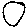
Label: circle